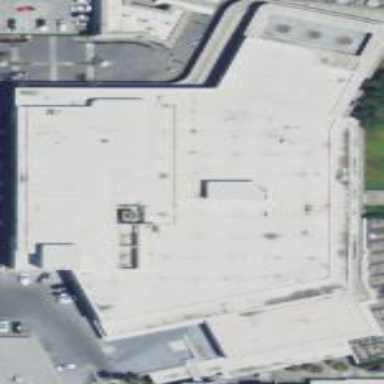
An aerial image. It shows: Department store building.